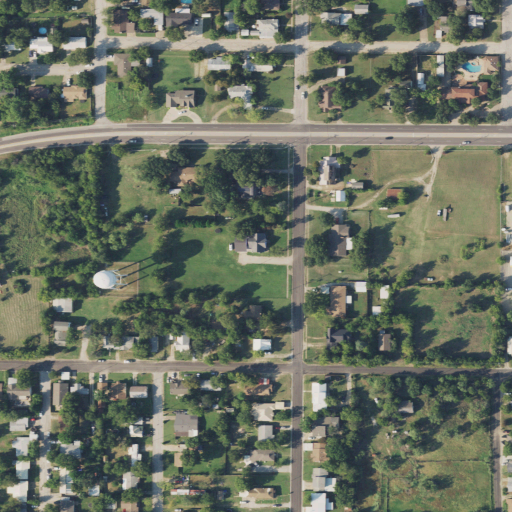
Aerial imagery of mountain in Texas named College Hill containing medium intensity development, low intensity development, open development, and high intensity development